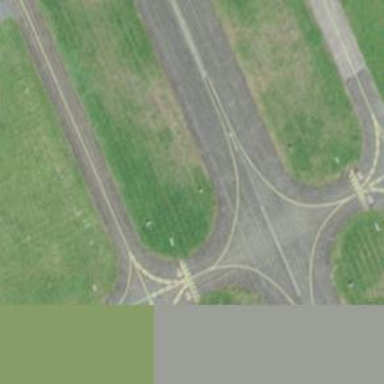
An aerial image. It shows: View of taxiway at the airport.